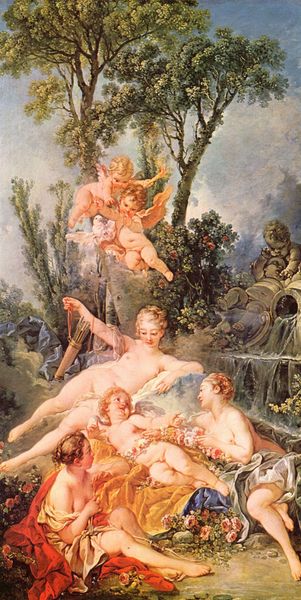
Titel: Amor als Gefangener
Künstler: François Boucher
Standort: London
Institution: Wallace Collection
Schlagwörter: akt, baum, blau, dunkel, flügel, gemälde, gruppe, haut, himmel, körper, mann, nackt, schatten, umhang, wasser, weiß, wolken, bäume, frauen, gelb, grün, landschaft, menschen, mädchen, sitzen, blumen, brust, bunt, busen, damen, frankreich, frau, hell, kleider, licht, pastell, symbol, blüten, dame, rose, rosen, rot, tuch, wiese, hochformat, malerei, arm, arme, barock, falten, stein, füllhorn, öl, bach, baumstamm, natur, busch, büsche, gebüsch, sträucher, boden, haare, stoff, stoffe, tücher, gewänder, kind, personen, pflanzen, locken, rokoko, rosa, wasserfall, brunnen, kinder, amphore, engel, engelchen, garten, krug, putte, putto, skulptur, statue, beine, bewegt, bein, brüste, liebe, liegen, bogen, italien, farbe, vegetation, baby, idylle, treppe, wein, bett, nackte, freude, fleisch, bad, nacktheit, paradies, draußen, streit, leinwand, allegorie, kranz, göttin, jagd, musen, nymphen, eden, venus, kitsch, amor, putten, maria, süß, schäfer, elfen, köcher, feen, diana, pfeile, umahng, cupido, lager, pyramidal, nacke, lieblich, bellini, puten, boucher, drall, rococo, eroten, gewegt, wsaser, bunt6, draußemn, schwülstig, slumen, ncakt, füllrohr, nackt flügel putti park sinnlichkeit